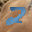
Label: 2